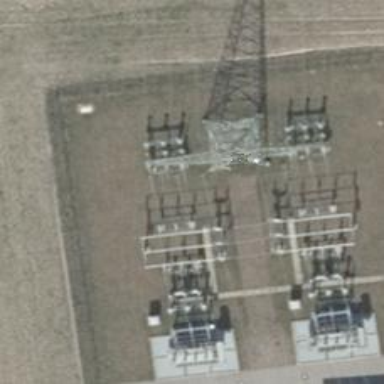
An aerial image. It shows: Three cables of power line.